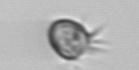
Label: Ciliophora